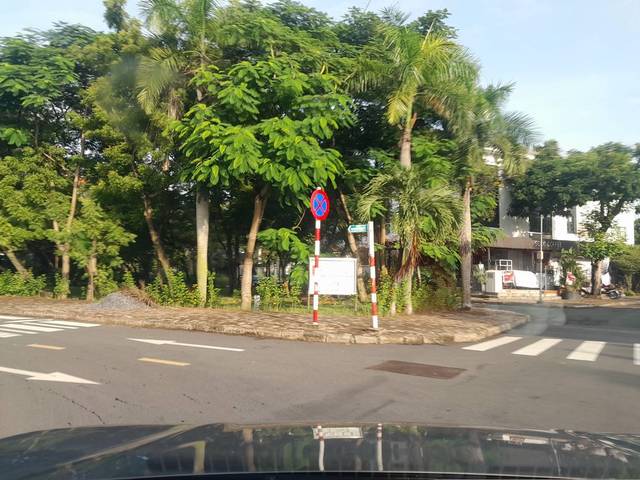
Region: Vietnam
Coordinates: 10.724, 106.716